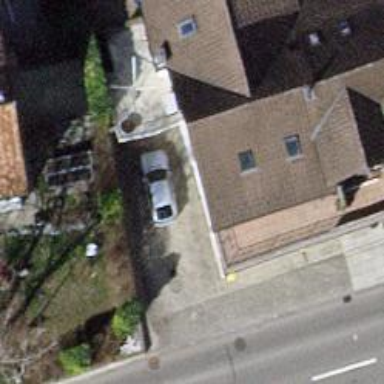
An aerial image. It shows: Post box.